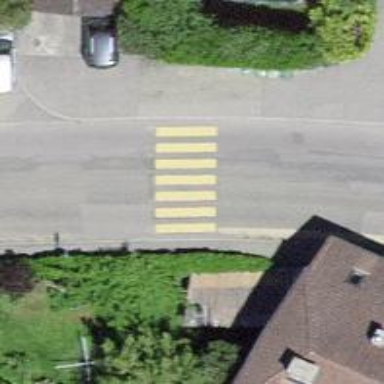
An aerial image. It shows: Uncontrolled zebra crossing on the road.